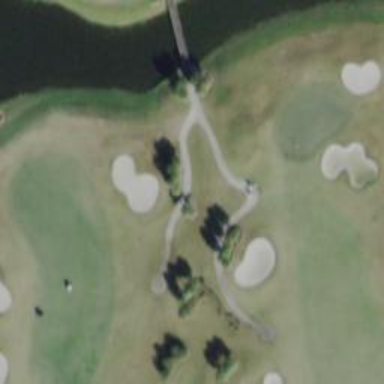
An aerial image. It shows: Golf cartpath that is also road path.